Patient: sex M, age 44
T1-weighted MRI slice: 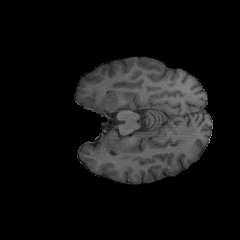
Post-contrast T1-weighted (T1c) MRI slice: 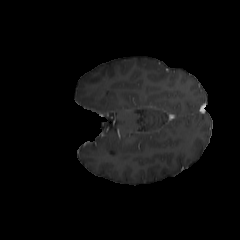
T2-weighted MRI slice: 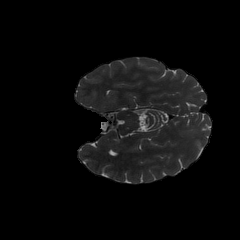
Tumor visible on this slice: no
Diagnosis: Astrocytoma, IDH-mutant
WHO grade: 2